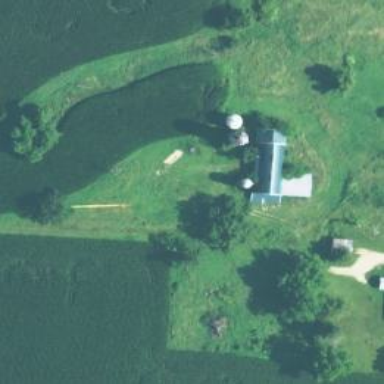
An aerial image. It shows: Silo.